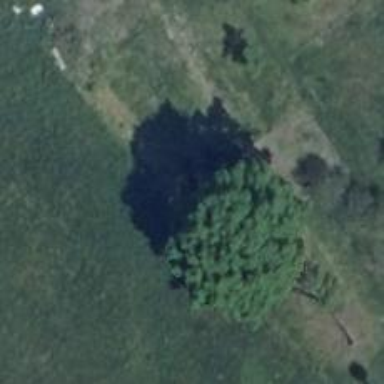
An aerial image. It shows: Deciduous tree with broadleaved leaves.